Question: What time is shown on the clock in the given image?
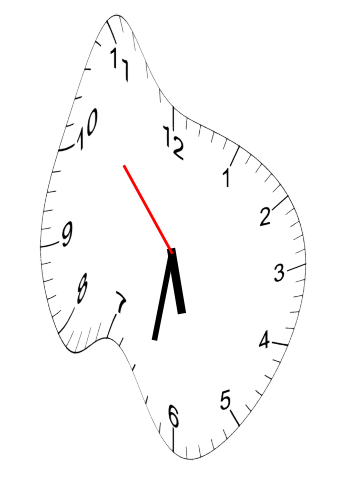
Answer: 05:31:53